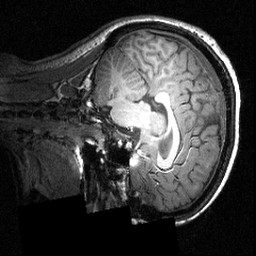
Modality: T1w
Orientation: sagittal
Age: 21
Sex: female
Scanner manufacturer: siemens
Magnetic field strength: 3.951 T
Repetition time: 1.5 s
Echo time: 0.00335 s